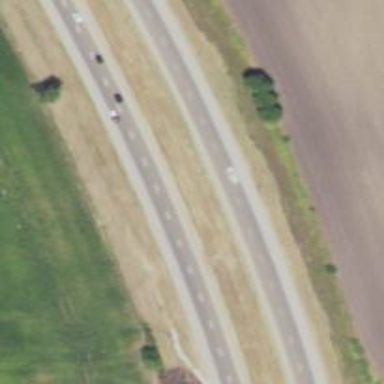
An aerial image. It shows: Motorway.